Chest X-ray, PA view. Patient: 69 years old, sex F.
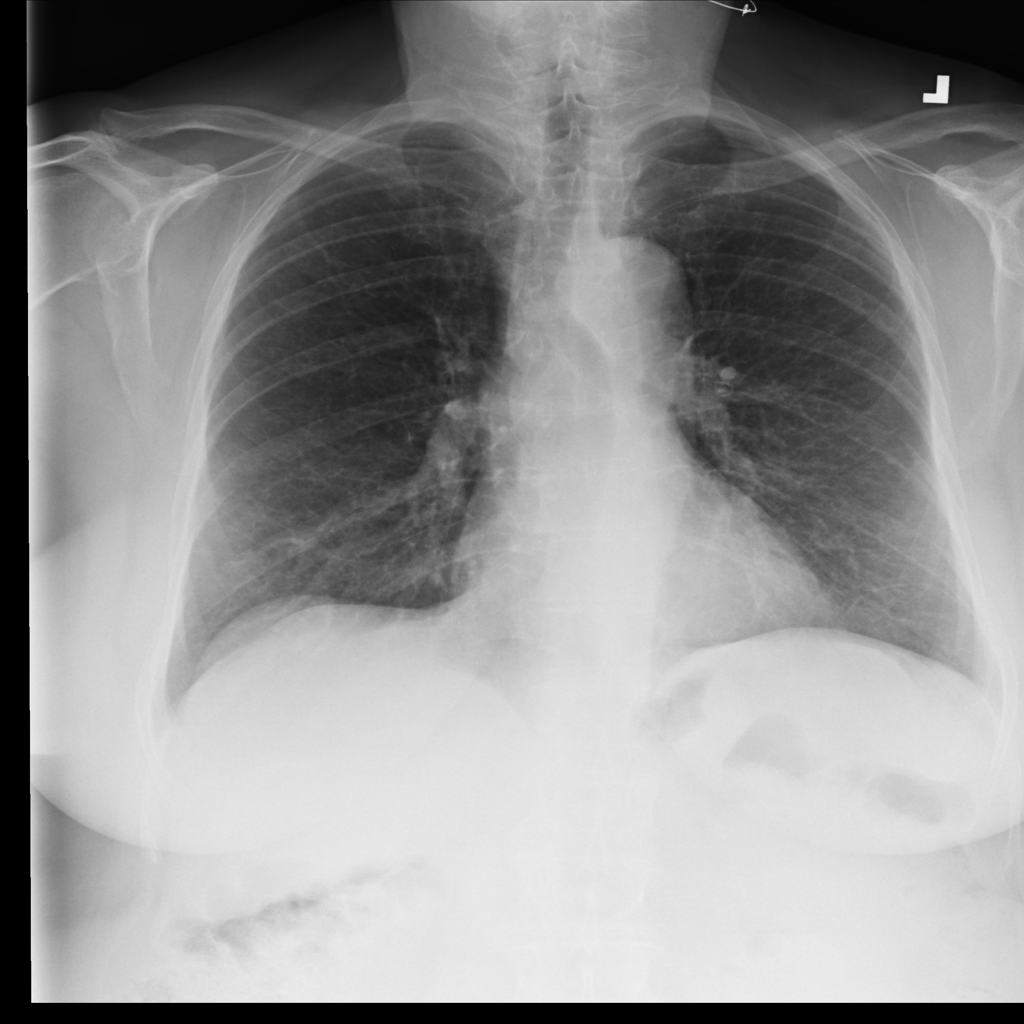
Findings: No Finding